Question: I'm using VB.net to write a MYSQL application and one feature I need to add is the ability to add a column for each week that my employees worked. For example I want the first column to be called "W1" and the next one to be "W2" and so on, right up to "W52". so my question is how would I add a column to my table and have it's name add 1 to its current value? if there wasn't any letters in the name it would be easy but I need it to have the "W" in the title as well to avoid confusion. to add the column I have this:
'''
ALTER TABLE manager ADD W1 MEDIUMINT;
'''
i just need the part that adds an INTEGER to a VARCHAR datatype if possible... Maybe there should be some sort of data type conversion involved?
what i want to display in my vb.net form is a datagrid view that looks exactly like this:

Just to explain further, the black bar at the very top are the date stamps for each week, I would like to have this included in the datagridview if possible but it is not required. Under each week column the employees will be entering the percents they worked (example: 20%, or 0.20 is one day of work) I know this is an odd way of doing things but it's mandatory... and I was wondering if it were possible to automate the creation of these columns rather than me having to manually enter them.
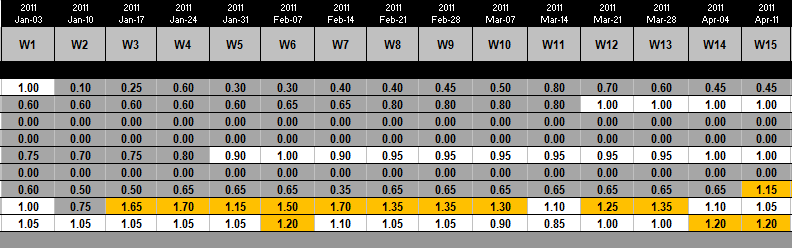
Answer: 1 possible solution would be to create 2 new tables
tbl_week:
weekid, weekno, start_date, end_date
tbl_weeks_worked:
userid, weekid, worked
and pivot the data in the database. (alternativly you could do this in VB.NET)
if you want the header, you will need to union 2 pivoted queries
e.g:
'''
SELECT '' as userid,
MAX(CASE WHEN w.weekno = 1 THEN w.start_date END)) AS 'W1',
MAX(CASE WHEN w.weekno = 2 THEN w.start_date END)) AS 'W2',
MAX(CASE WHEN w.weekno = 3 THEN w.start_date END)) AS 'W3',
........ etc
FROM tbl_week w
WHERE w.start_date >= start AND w.end_date <= enddate
UNION ALL
SELECT
userid,
SUM(CASE WHEN w.weekno = 1 AND ww.weekid IS NOT NULL THEN worked ELSE 0 END)) AS 'W1',
SUM(CASE WHEN w.weekno = 2 AND ww.weekid IS NOT NULL THEN worked ELSE 0 END)) AS 'W2',
SUM(CASE WHEN w.weekno = 3 AND ww.weekid IS NOT NULL THEN worked ELSE 0 END)) AS 'W3',
........ etc
FROM tbl_week w
LEFT JOIN tbl_weeks_worked ww ON ww.weekid = w.weekid
WHERE w.start_date >= start AND w.end_date <= enddate
GROUP BY userid;
'''
Note: (this will only work for a single year view)